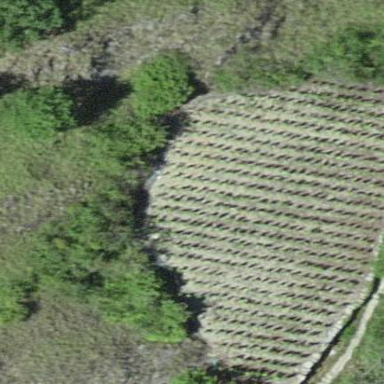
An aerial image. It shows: Vineyard with grape crops.